Interaction volume radius: 10 \u00c5
Interaction volume height: 35 \u00c5
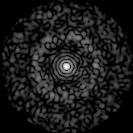
Disorder parameter: 0.8382